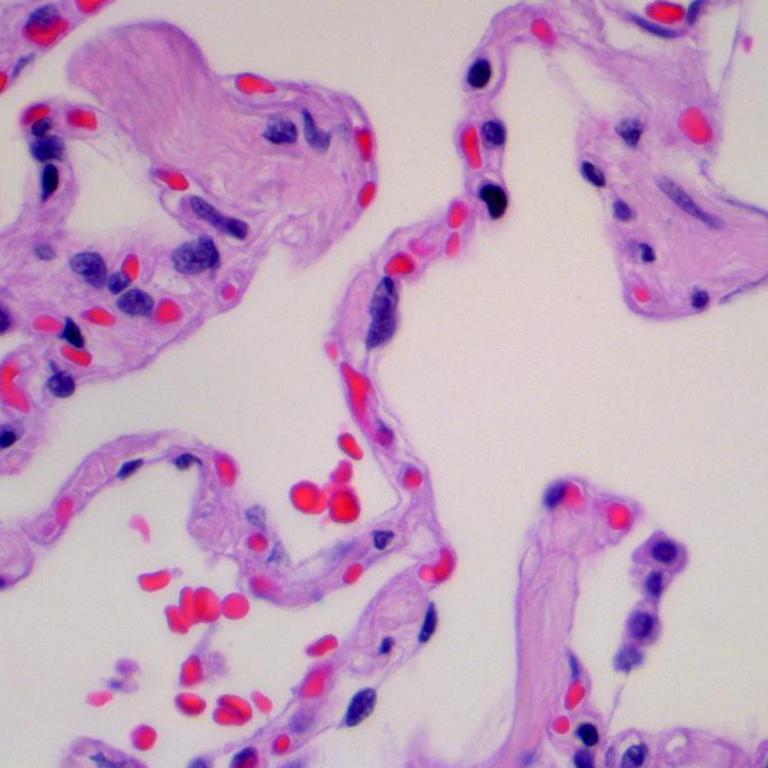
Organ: lung
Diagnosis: benign